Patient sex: M
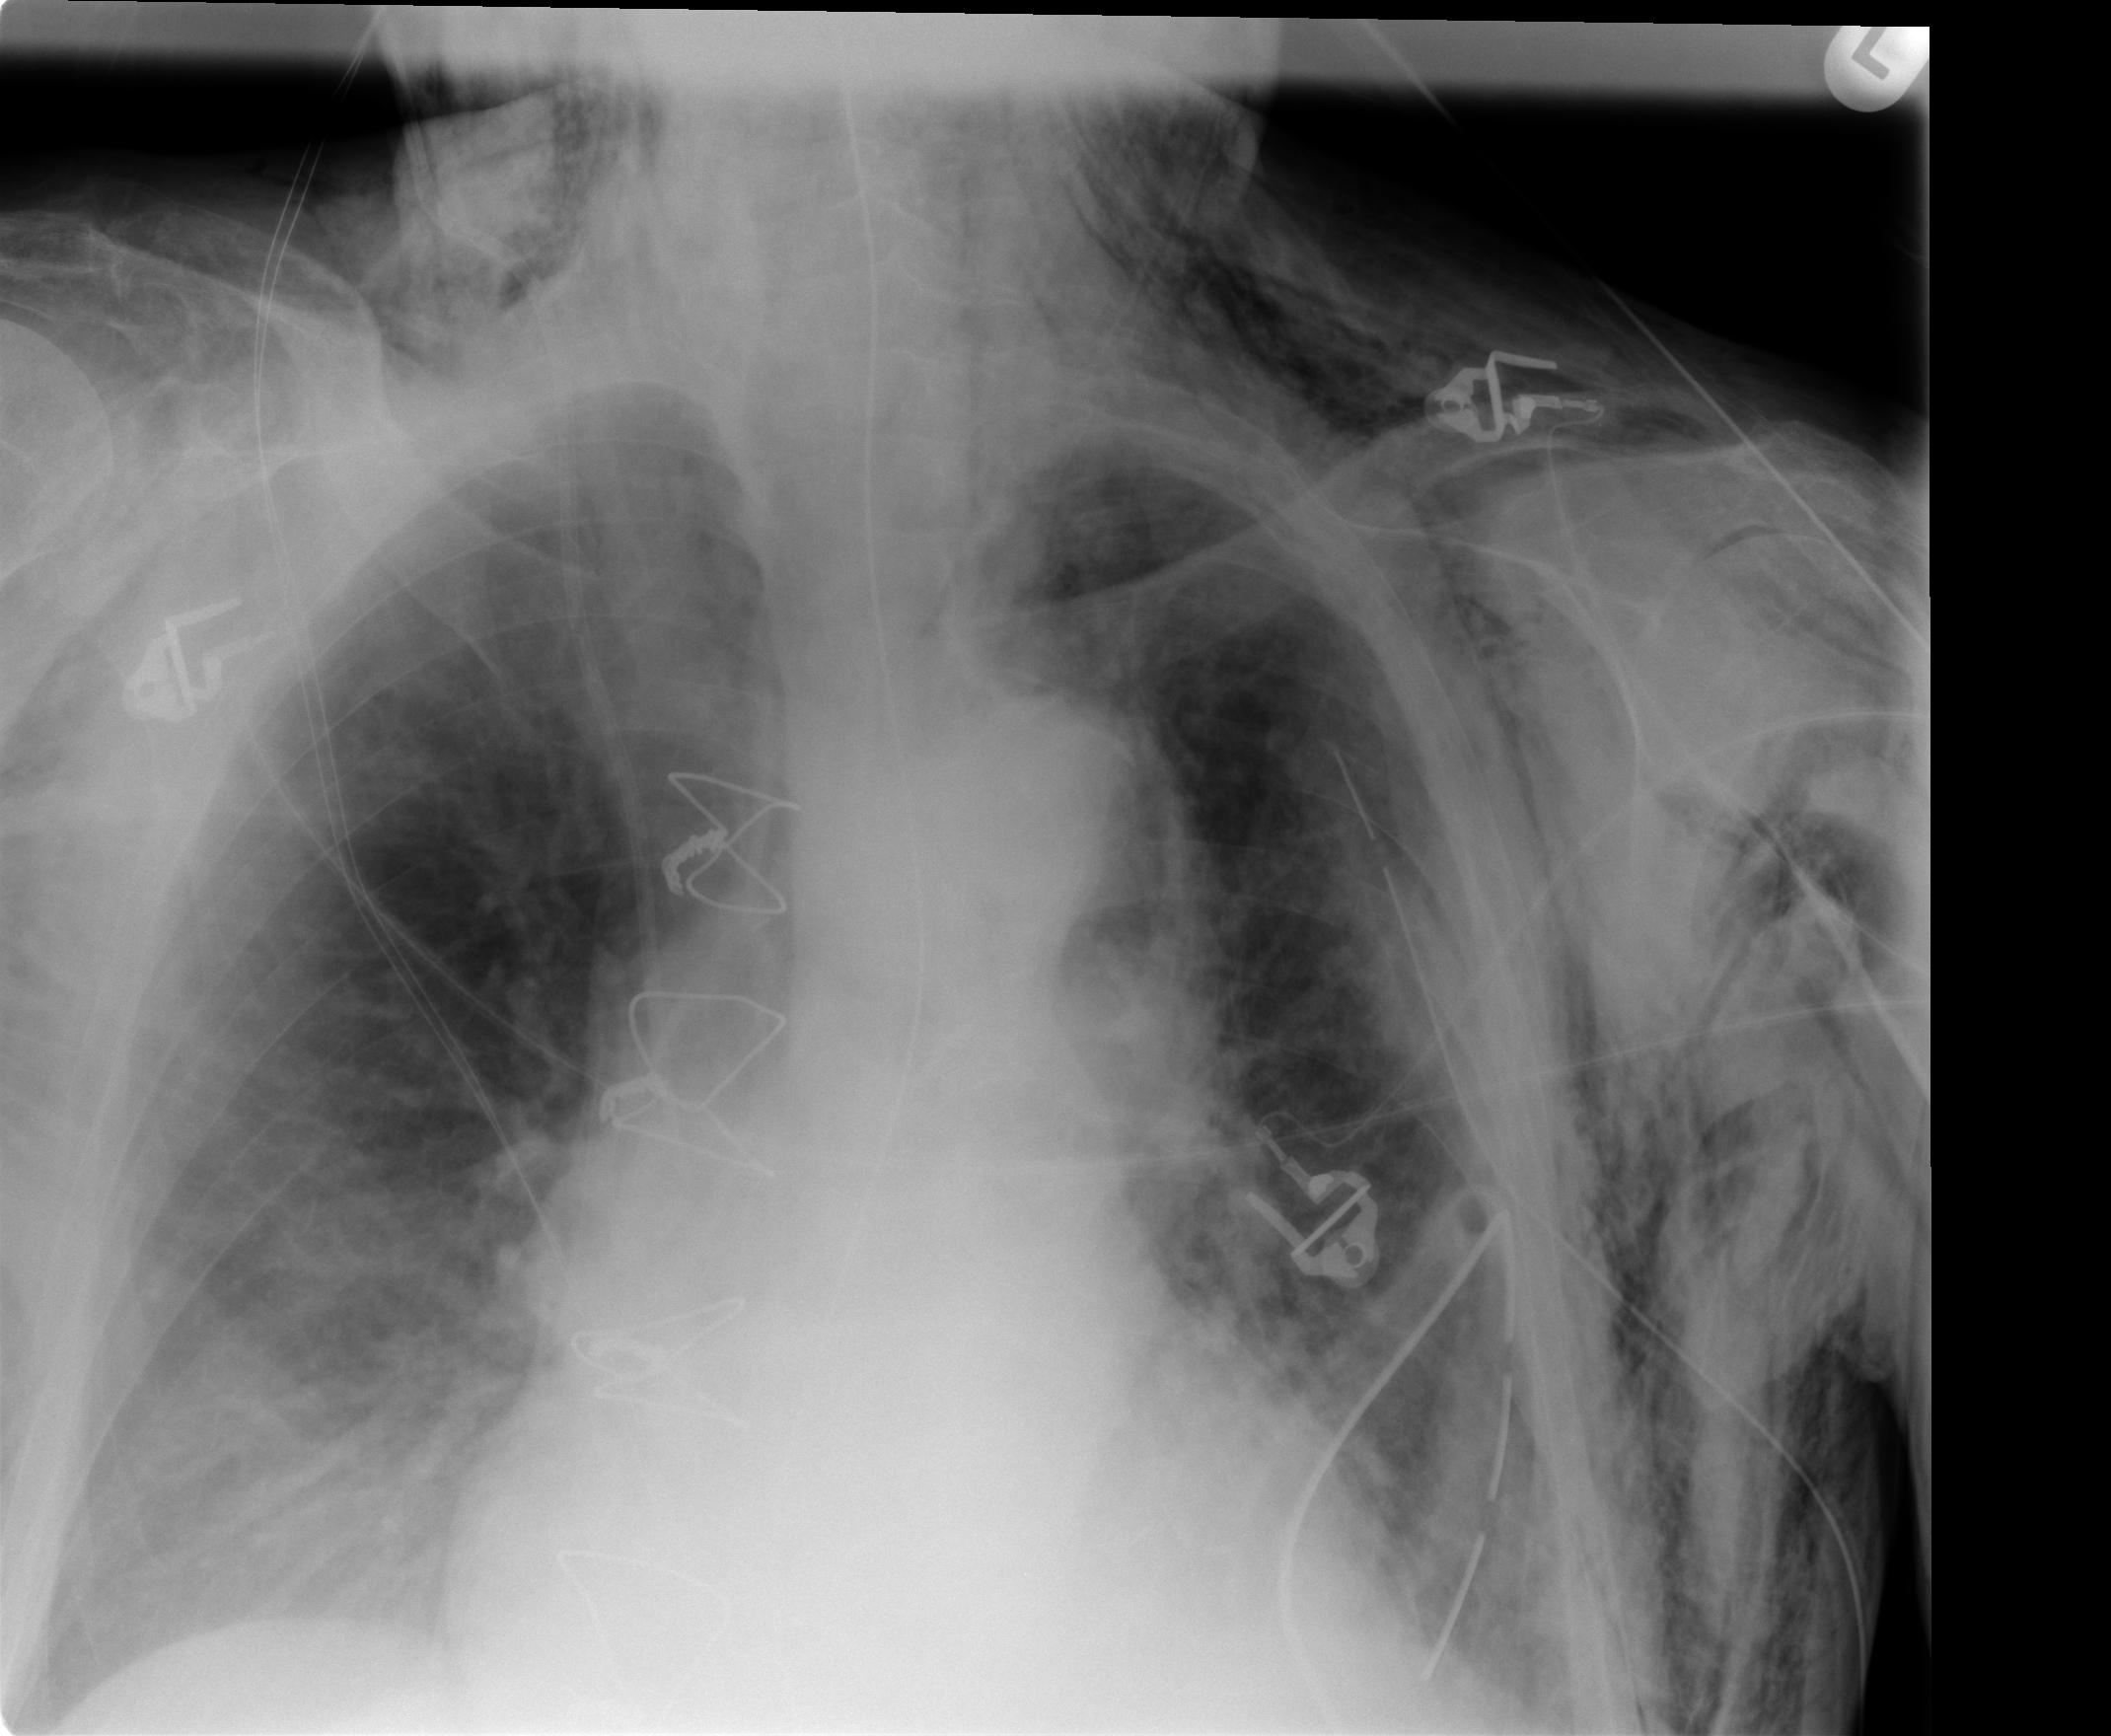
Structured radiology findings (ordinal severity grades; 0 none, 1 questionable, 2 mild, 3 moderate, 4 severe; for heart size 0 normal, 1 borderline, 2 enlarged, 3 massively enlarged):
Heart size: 2
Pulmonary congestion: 0
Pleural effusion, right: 1
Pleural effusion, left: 1
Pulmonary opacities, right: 0
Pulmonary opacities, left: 2
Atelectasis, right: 2
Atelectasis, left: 2